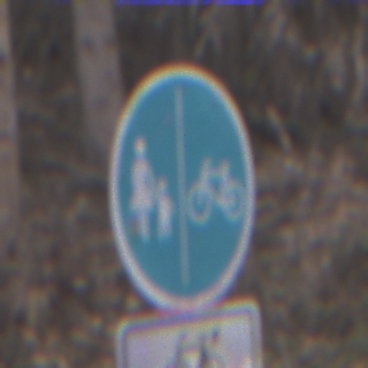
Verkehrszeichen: GetrennterRadUndGehwegRadwegRechts
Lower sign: EinspurigeFahrzeugeFrei6
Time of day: Midday
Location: Outdoor (Nature)
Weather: Overcast
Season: Autumn
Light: Natural